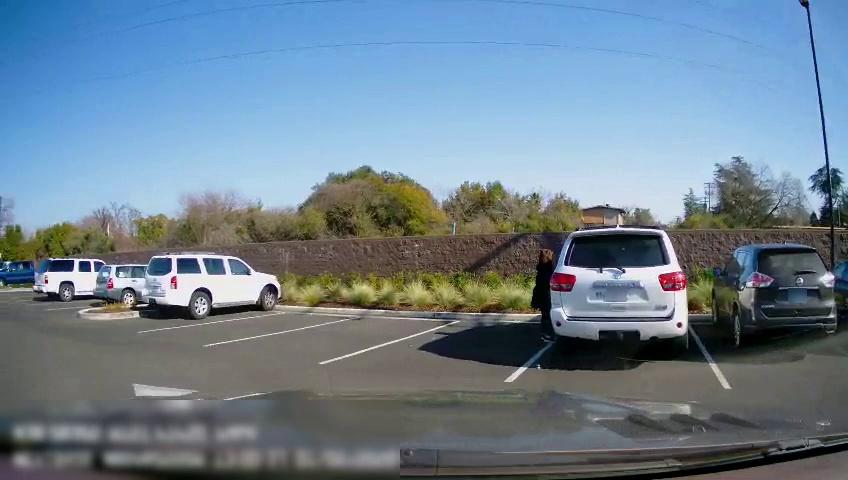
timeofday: Day
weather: Sunny
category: Drivable Space
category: Vehicles | Car
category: Vehicles | SUV
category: Vehicles | SUV
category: Pedestrians
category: Vehicles | Truck
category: Vehicles | SUV
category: Vehicles | Car
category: Vehicles | SUV